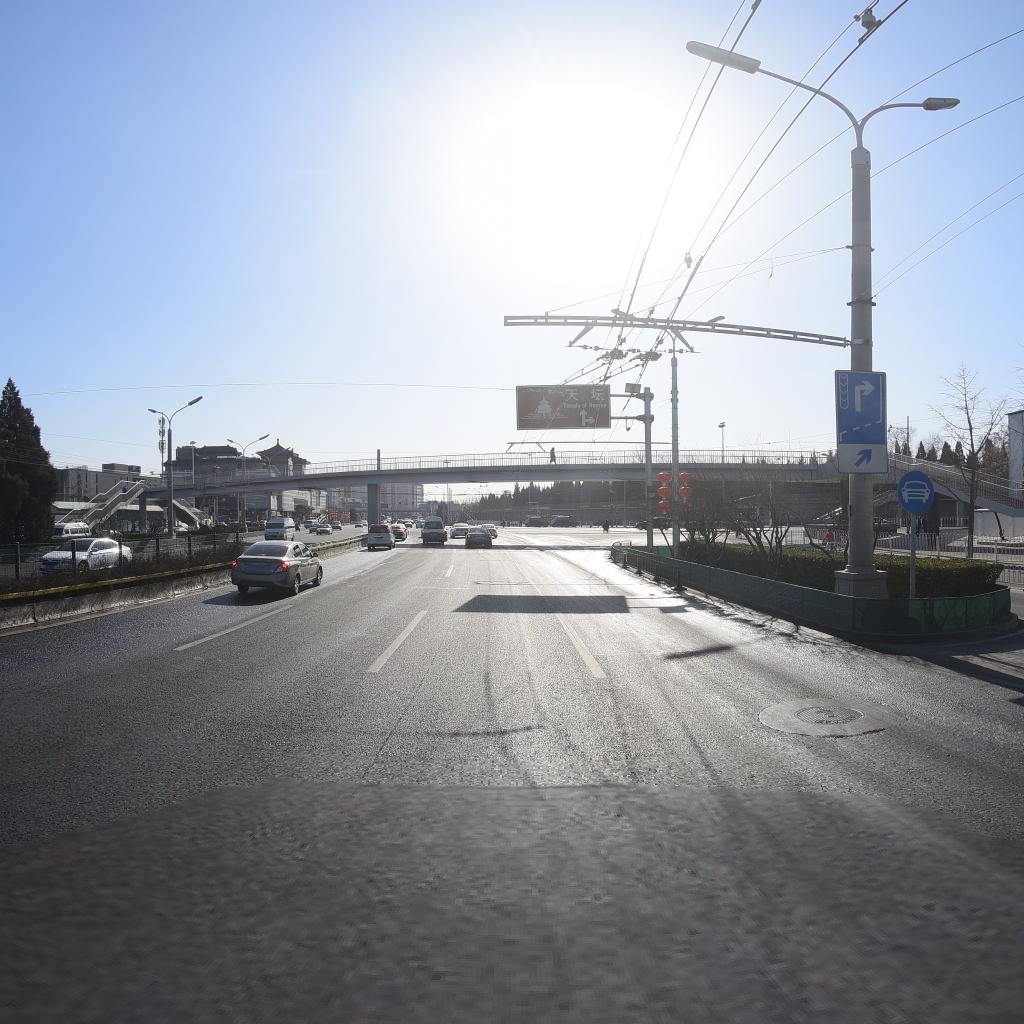
Region: Dongcheng
Road damage annotations: longitudinal crack, manhole cover